An envelope spectrum derived from a bearing vibration measurement is shown; the reference markers locate BPFO, BPFI, BSF and FTF for this bearing geometry and shaft speed. Determine the bearing's health state. Answer with exactly one of: normal, inner_race, outer_race, ball.
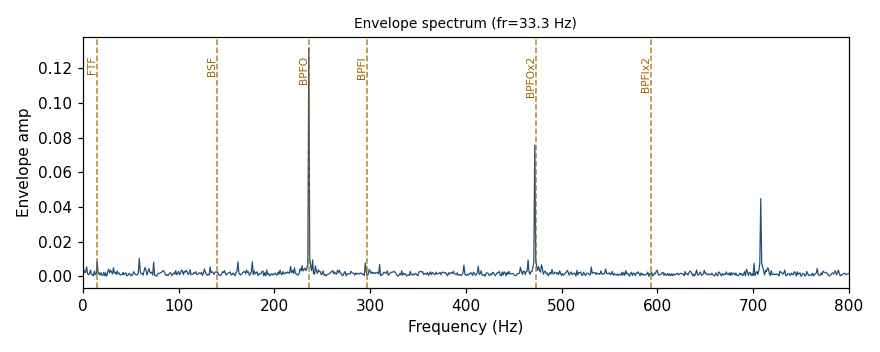
Answer: outer_race